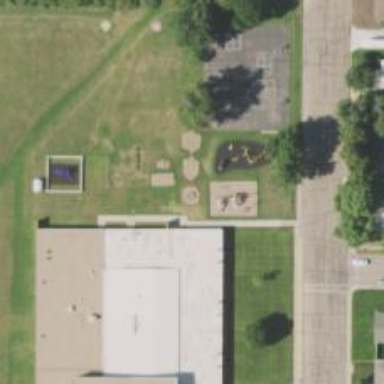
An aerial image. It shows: Playground with roundabout.